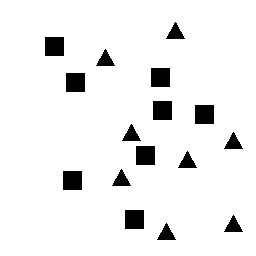
Squares: 8
Triangles: 8
Stars: 0
Total shapes: 16